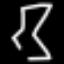
Label: hourglass